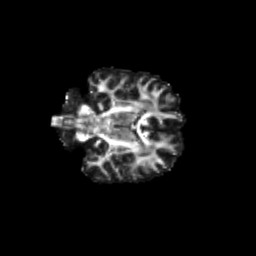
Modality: FA
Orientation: coronal
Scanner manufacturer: siemens
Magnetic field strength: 3 T
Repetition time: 9.2 s
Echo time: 0.084 s